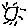
Label: sun